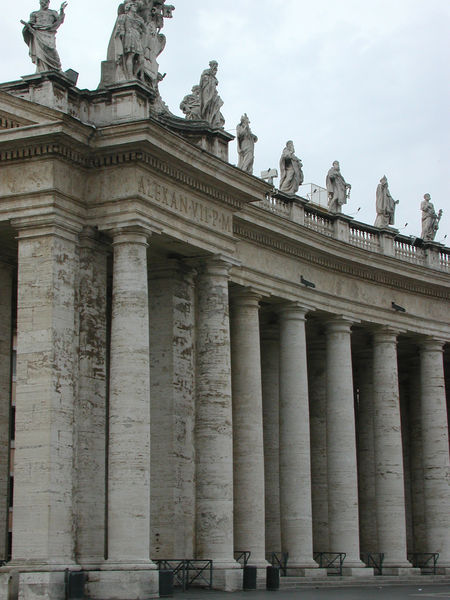
Titel: Petersplatz in Rom
Künstler: Giovanni Lorenzo Bernini
Standort: Rom, S. Pietro (EU - I - Latium)
Schlagwörter: fuß, himmel, umhang, weiß, wolken, menschen, grau, marmor, pfeiler, säule, säulen, gebäude, zaun, alt, architektur, stein, steine, gitter, renaissance, engel, statue, füße, schrift, mauer, figuren, treppe, könig, papst, inschrift, geländer, stufen, hoch, tor, foto, fotografie, fugen, antike, urlaub, tauben, groß, kapitelle, rom, kapitell, sims, skulpturen, statuen, ionisch, götter, sieben, vatikan, ballustrade, heilige, dorisch, römisch, petersdom, latein, petersplatz, mülleimer, stiege, apostel, thronen, alexander, strahler, alexan, säulenbogen, m, p, vii, überblicken, urlab, pm